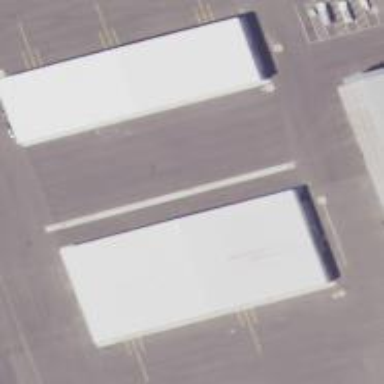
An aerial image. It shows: Hangar located at airport.